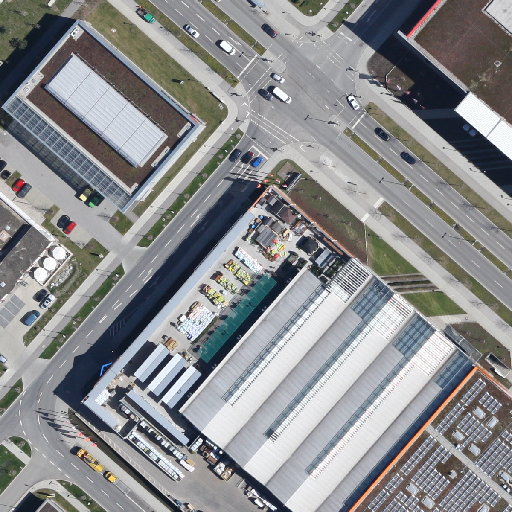
Referring expression: car